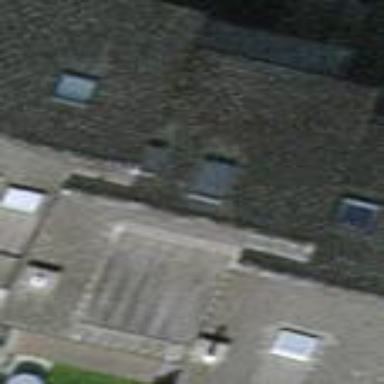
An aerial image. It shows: Terrace building.